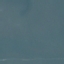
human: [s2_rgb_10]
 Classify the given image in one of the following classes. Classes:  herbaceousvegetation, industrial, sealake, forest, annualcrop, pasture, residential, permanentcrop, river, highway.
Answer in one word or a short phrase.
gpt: SeaLake